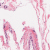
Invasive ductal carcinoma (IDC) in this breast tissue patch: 0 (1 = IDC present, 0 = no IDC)